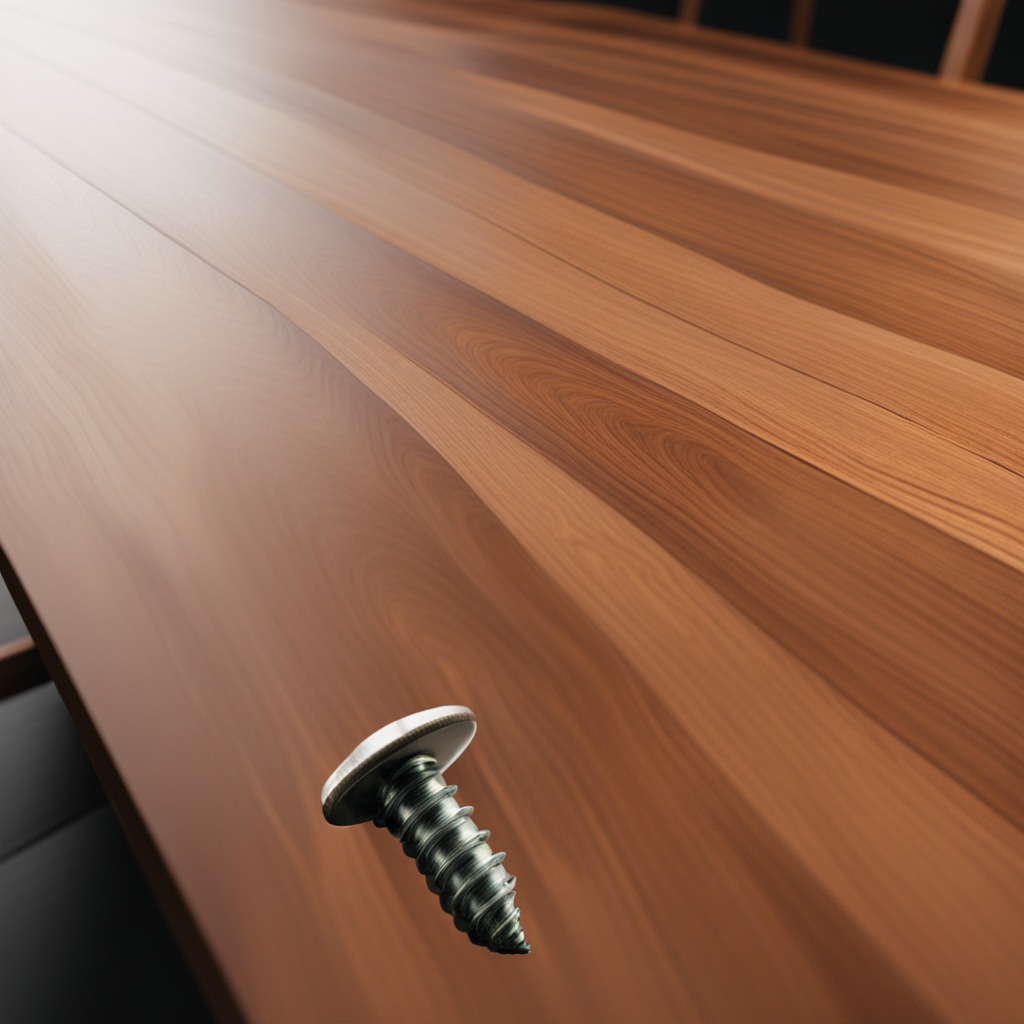
A metal screw is lying on a wooden table in a carpentry studio with rich wood textures side lighting.